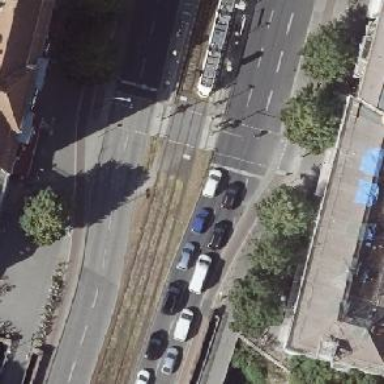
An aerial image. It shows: Tram crossing with traffic signals.